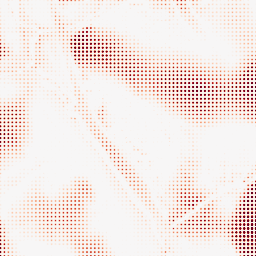
Category: morphological
Decomposition family: morphological
Decomposition parameters: operation: opening
size: 50
Upsampling method: sinc_blackman
Upsampling parameters: scale: 8
kernel_size: 4
Upsampling scale: 8